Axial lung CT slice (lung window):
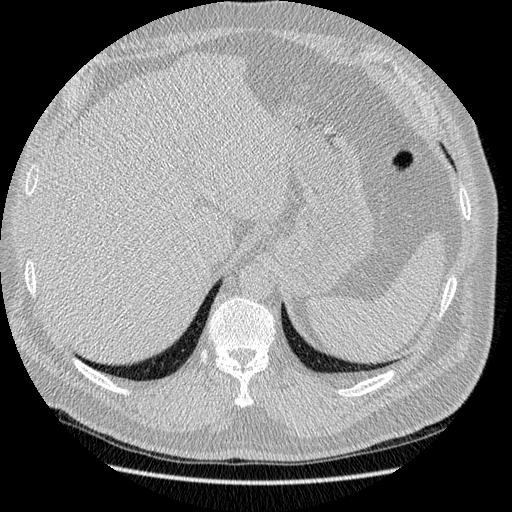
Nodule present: no